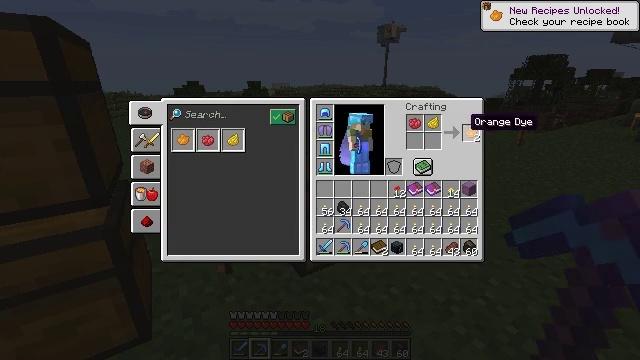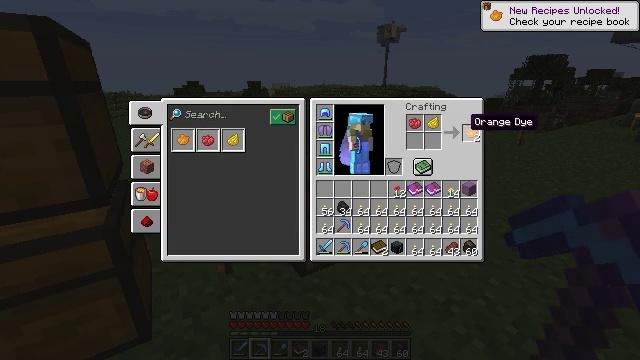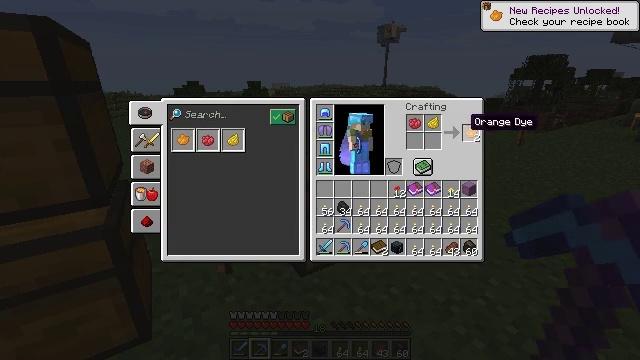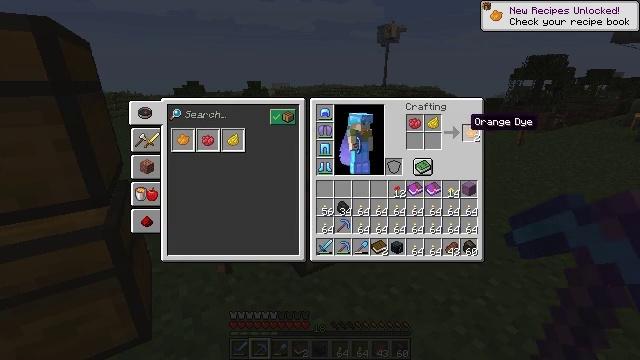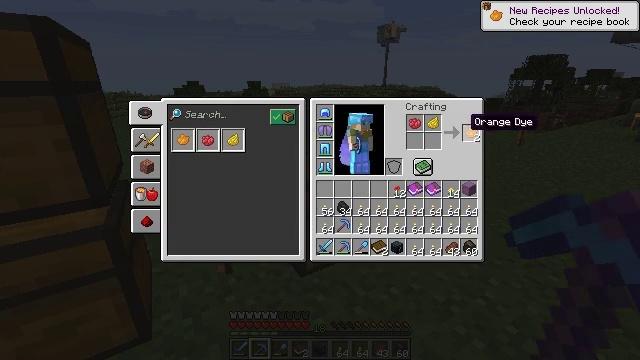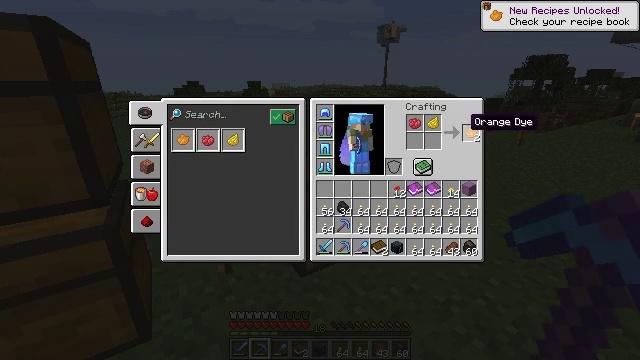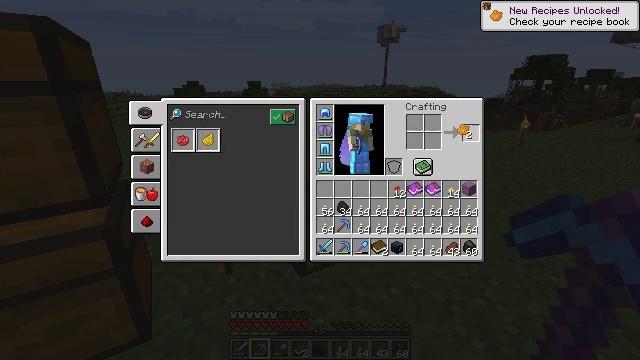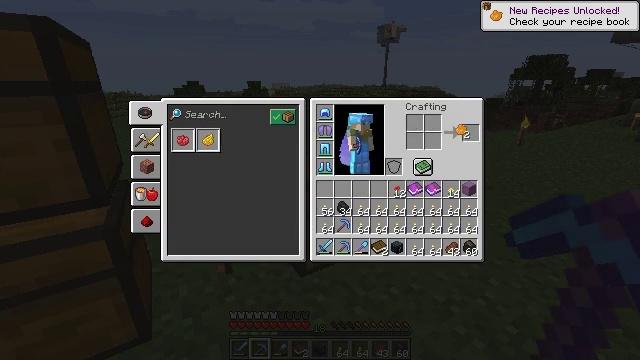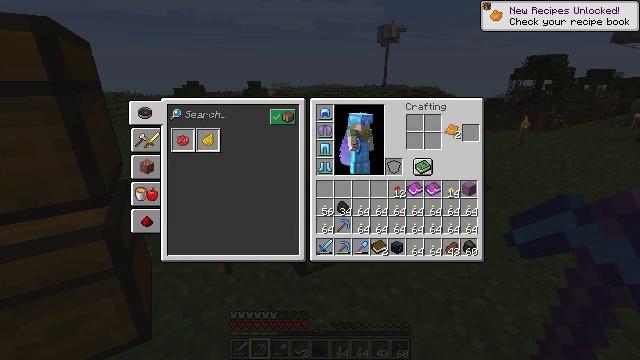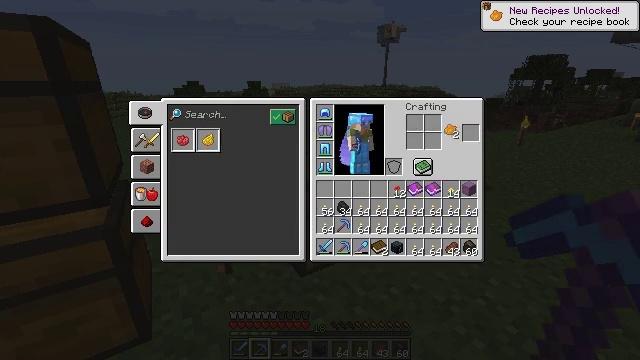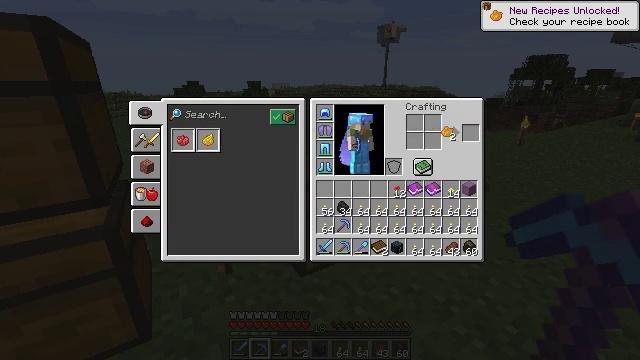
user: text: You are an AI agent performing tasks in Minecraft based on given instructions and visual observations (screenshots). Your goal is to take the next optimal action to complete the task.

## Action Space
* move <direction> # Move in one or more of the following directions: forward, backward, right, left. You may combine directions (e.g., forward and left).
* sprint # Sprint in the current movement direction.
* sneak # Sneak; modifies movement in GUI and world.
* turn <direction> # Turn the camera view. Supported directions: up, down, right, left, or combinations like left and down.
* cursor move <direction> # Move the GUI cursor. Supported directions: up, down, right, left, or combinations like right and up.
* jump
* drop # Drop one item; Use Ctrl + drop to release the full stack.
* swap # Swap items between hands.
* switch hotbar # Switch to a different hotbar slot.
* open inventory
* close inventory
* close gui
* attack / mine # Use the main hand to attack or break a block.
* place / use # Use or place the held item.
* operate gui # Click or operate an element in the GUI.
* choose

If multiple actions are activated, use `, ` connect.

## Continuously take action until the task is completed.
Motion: motion action
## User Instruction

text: Create orange dye using red and yellow dyes.
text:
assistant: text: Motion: sneak
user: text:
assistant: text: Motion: sneak
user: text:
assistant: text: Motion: no_op
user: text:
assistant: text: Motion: no_op
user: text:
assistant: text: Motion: no_op
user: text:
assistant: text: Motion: operate gui
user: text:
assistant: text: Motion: operate gui
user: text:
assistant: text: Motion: cursor move left
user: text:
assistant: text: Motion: no_op
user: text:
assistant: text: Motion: no_op
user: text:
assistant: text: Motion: no_op